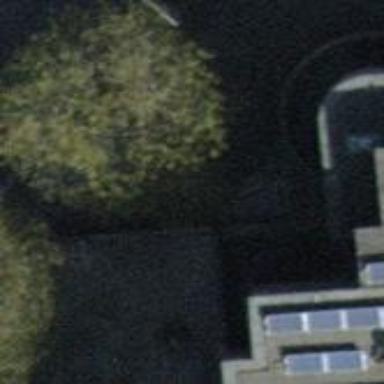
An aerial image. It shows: Part of building is shown in the image.